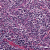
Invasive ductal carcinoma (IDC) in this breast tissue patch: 1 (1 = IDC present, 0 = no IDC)